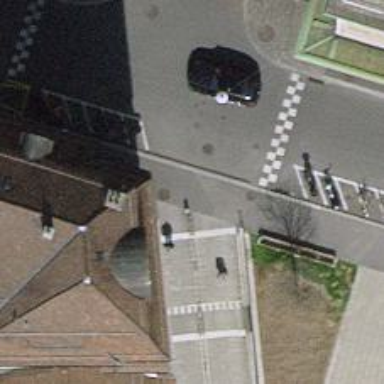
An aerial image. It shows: Pedestrian road with asphalt surface.